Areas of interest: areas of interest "Forest Park - Hundred Birds Garden"
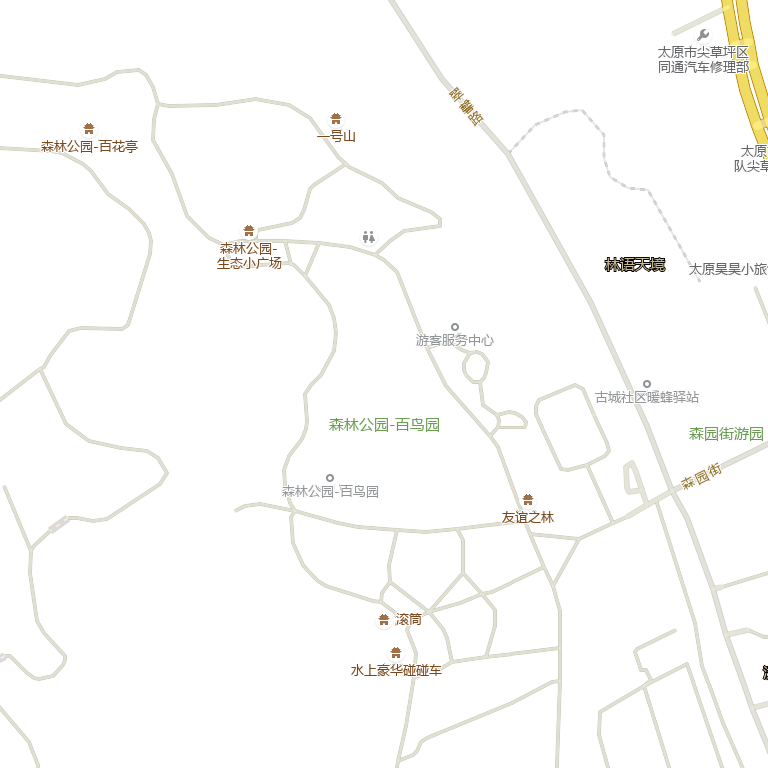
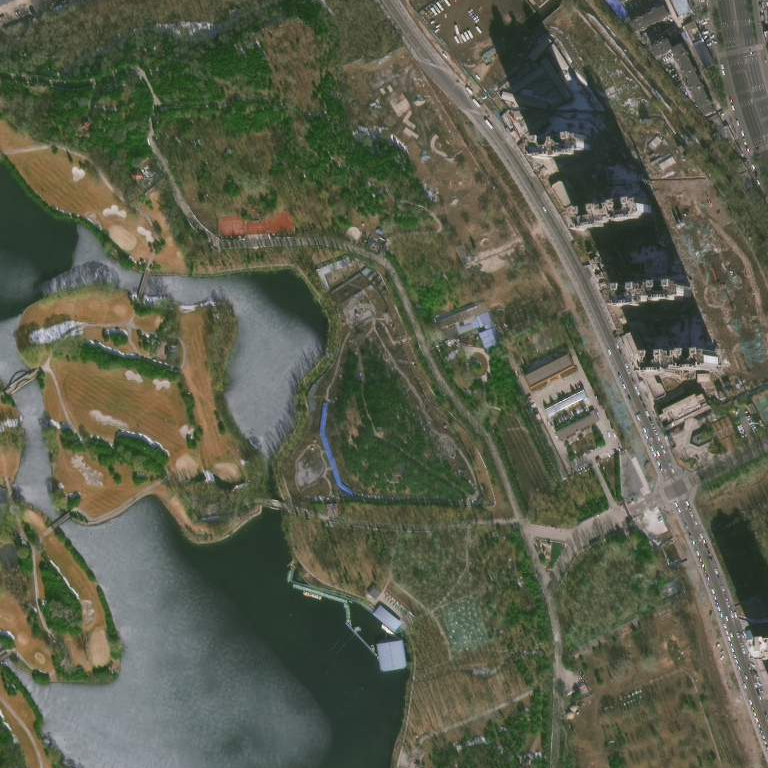